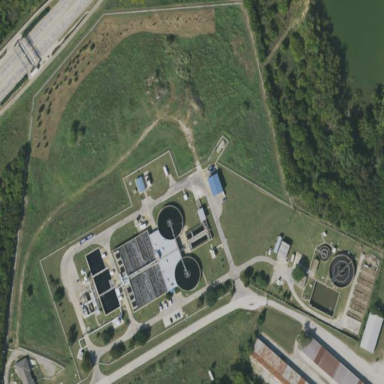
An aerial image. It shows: Wastewater plant.